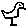
Label: bird